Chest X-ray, AP view. Patient: 59 years old, sex F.
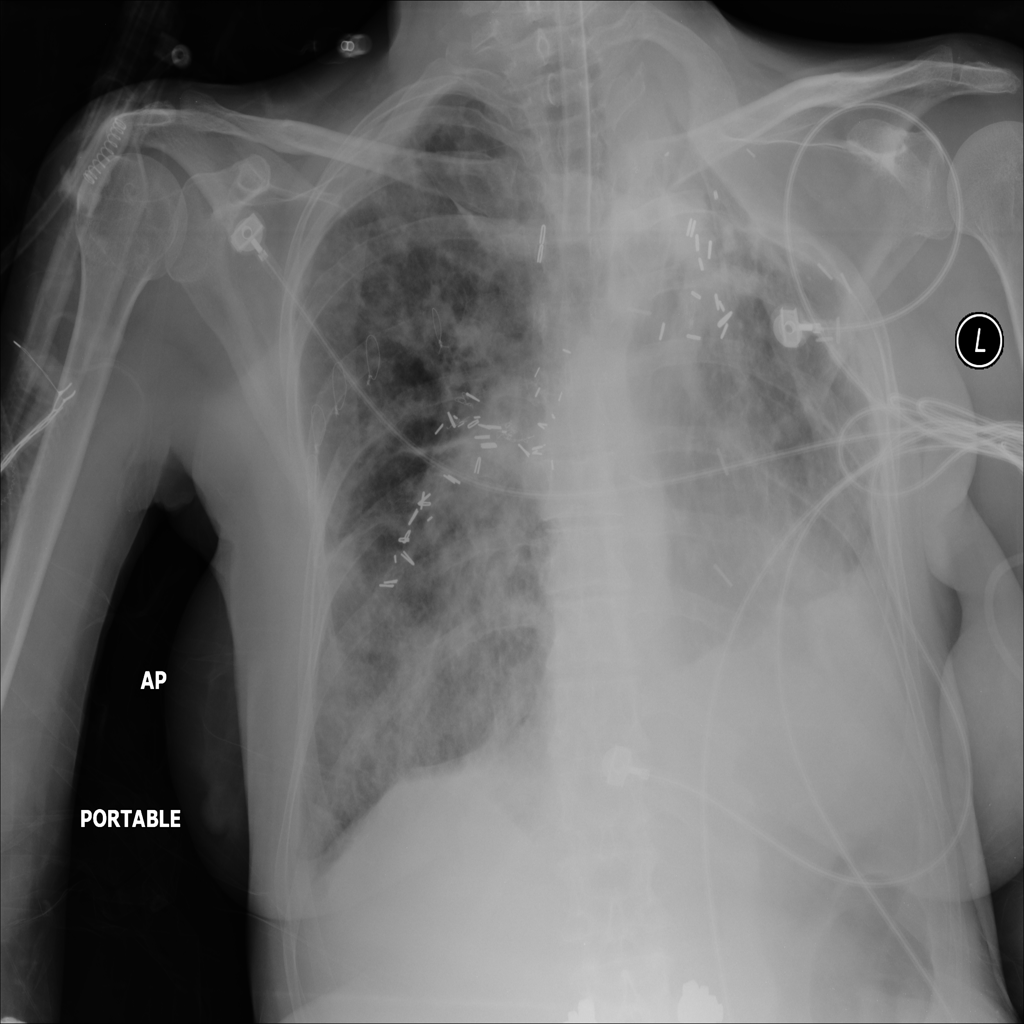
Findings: Infiltration